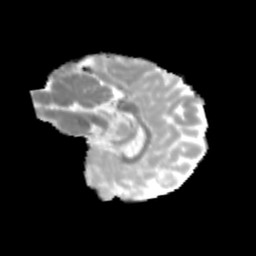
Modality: MD
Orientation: sagittal
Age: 12
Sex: male
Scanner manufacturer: siemens
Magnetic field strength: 3 T
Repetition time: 3.8 s
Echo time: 0.07 s